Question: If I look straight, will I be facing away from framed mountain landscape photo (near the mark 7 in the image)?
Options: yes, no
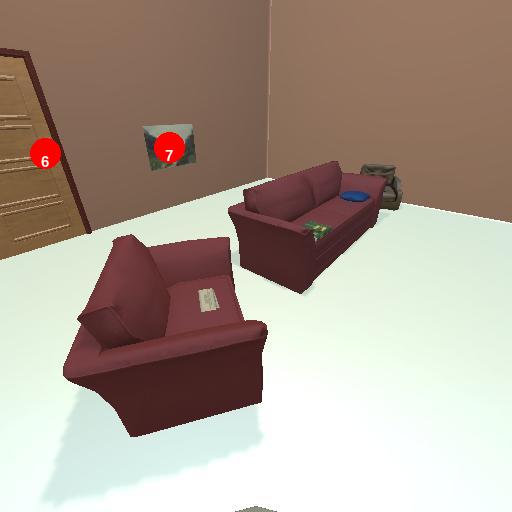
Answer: yes